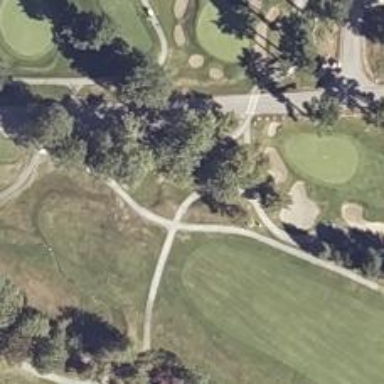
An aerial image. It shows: Path for both roads and golfers.